Aerial crown-view tile of a tropical tree (Barro Colorado Island, Panama), acquired 20250915:
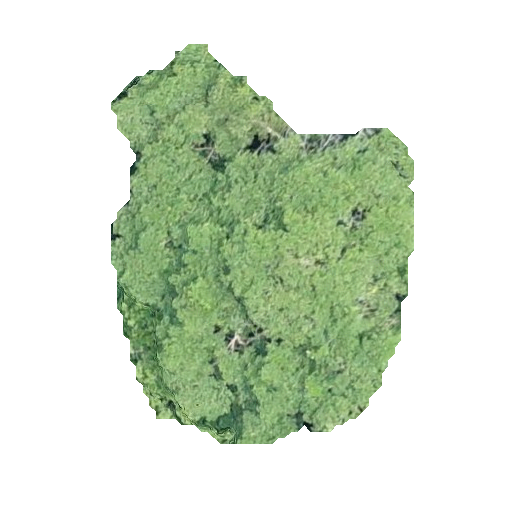
Species: Nectandra lineata
GBIF accepted scientific name: Nectandra lineata
Crown area: 129.322 m²